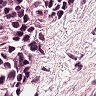
Metastatic tissue present: yes